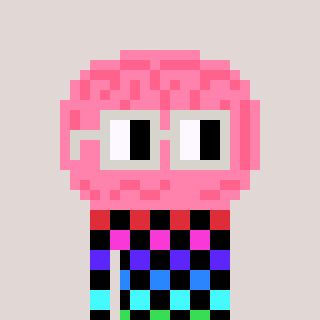
a pixel art character with square light gray glasses, a brain-shaped head and a darkbrown-colored body on a warm background